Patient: sex F, age 65
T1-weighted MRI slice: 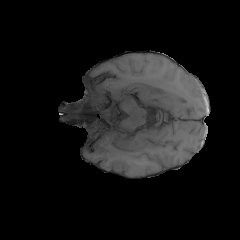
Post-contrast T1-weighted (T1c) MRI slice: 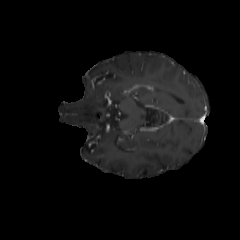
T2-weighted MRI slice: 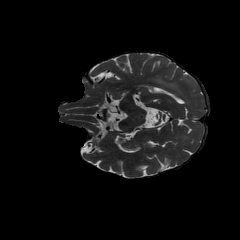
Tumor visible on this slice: yes
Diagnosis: Glioblastoma, IDH-wildtype
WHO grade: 4